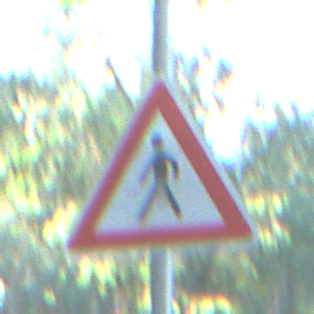
Verkehrszeichen: FussgaengerRechts
Umgebung: Outdoor, Nature
Tageszeit: MorningAfternoon
Wetter: Clear
Licht: Natural
Jahreszeit: NotSpecified
Kontrast: LowContrast